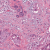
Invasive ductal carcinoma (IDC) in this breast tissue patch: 1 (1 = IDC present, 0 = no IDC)